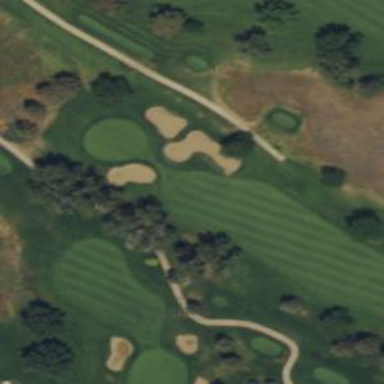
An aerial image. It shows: Path designated as golf cart path. It is specifically intended for golf carts.